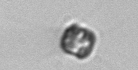
Label: Thalassiosira